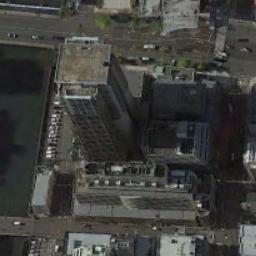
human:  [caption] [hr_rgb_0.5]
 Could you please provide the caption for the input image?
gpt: The commercial area is next to a river .

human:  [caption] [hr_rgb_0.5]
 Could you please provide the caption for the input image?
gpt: In a commercial area there are several tall buildings of different shapes and several roads with many cars  There is a river beside the buildings .

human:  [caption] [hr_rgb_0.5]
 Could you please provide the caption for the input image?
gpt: The buildings are well spaced .

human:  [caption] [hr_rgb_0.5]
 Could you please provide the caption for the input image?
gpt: A commercial area with a high-rise building and some other buildings is next to the waters .

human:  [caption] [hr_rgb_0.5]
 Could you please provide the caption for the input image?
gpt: A skyscraper at the corner on a commercial area .